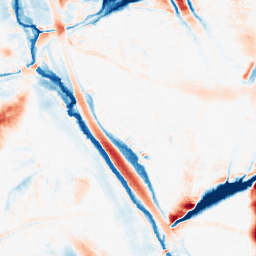
Category: morphological
Decomposition family: morphological_ellipse
Decomposition parameters: operation: average
width: 30
height: 50
Upsampling method: sinc_blackman
Upsampling parameters: scale: 4
kernel_size: 8
Upsampling scale: 4